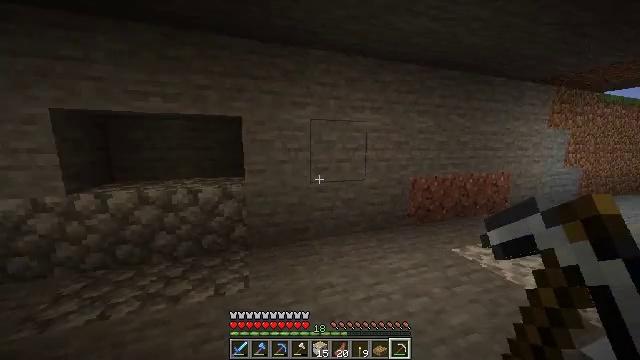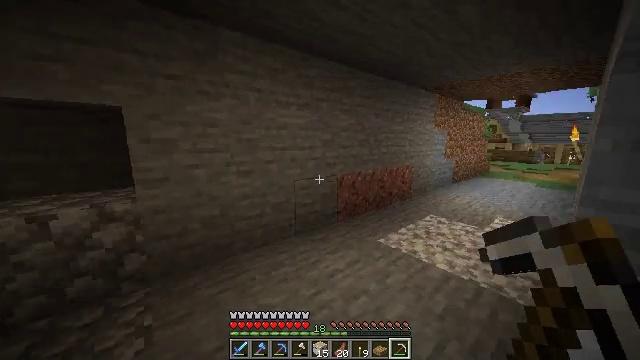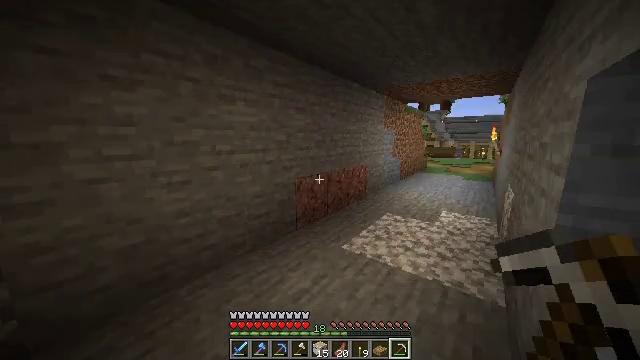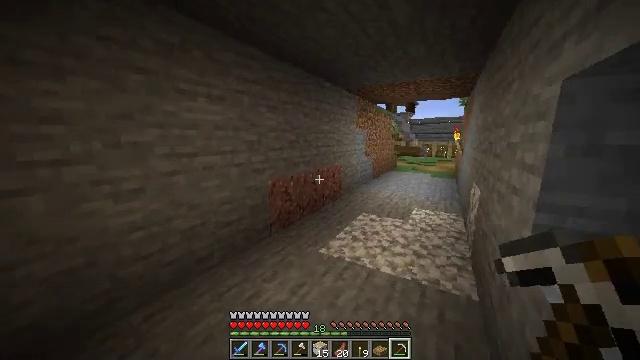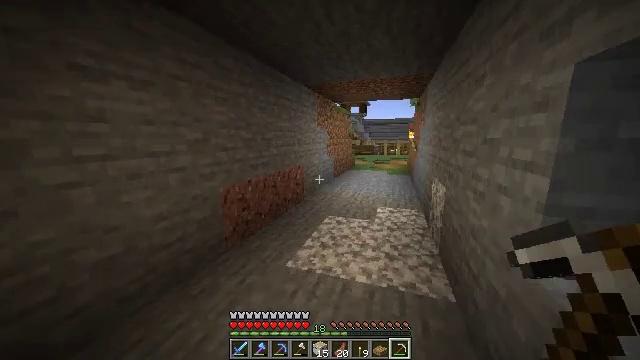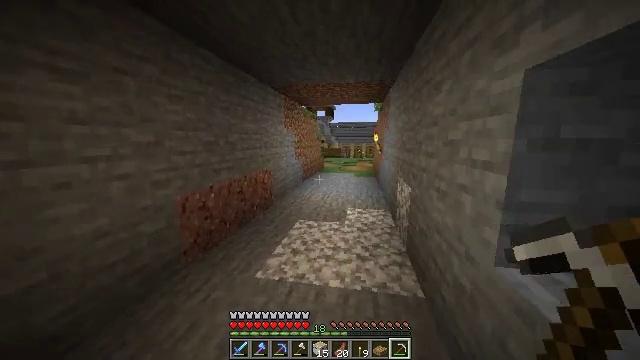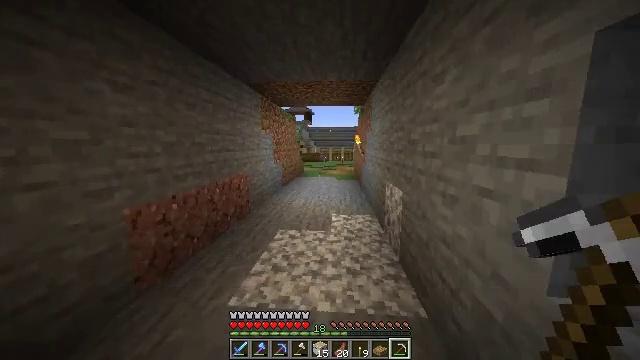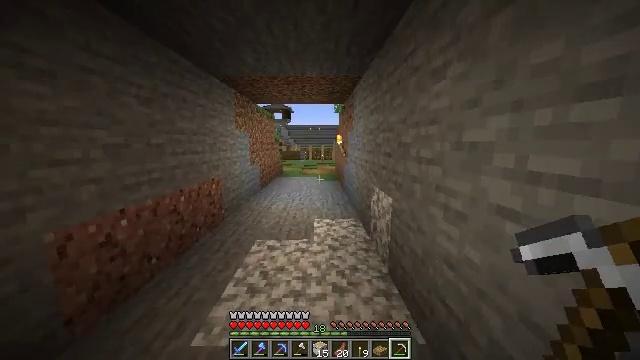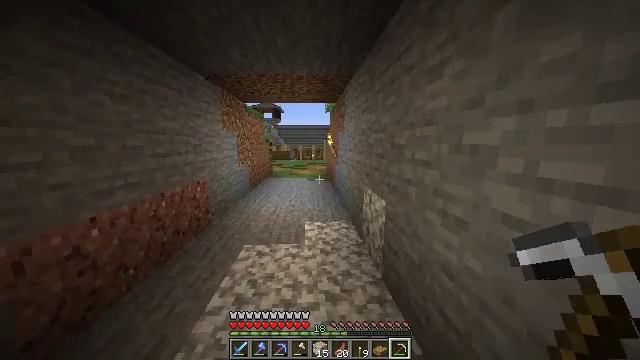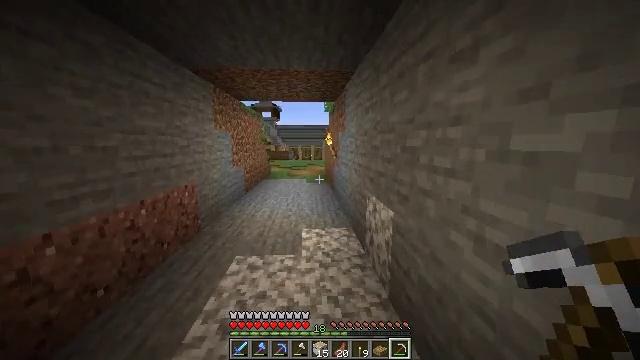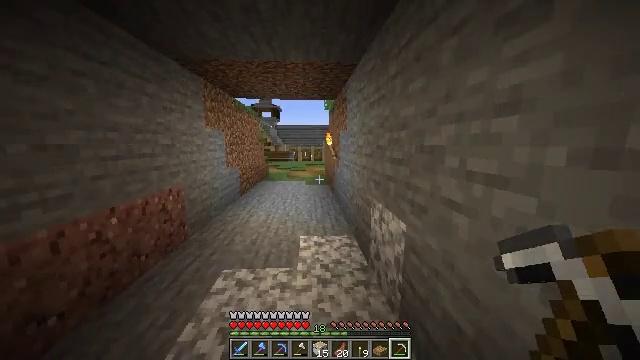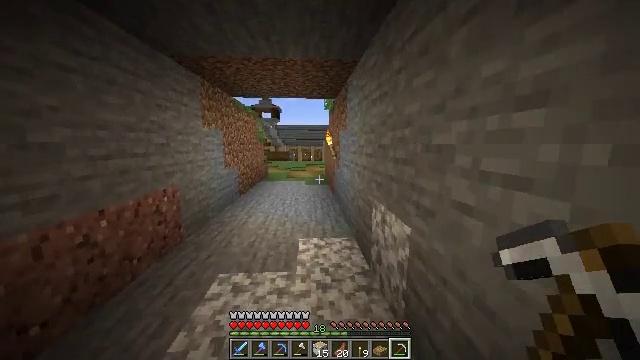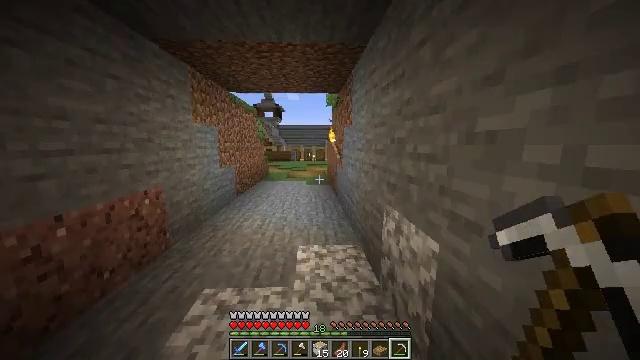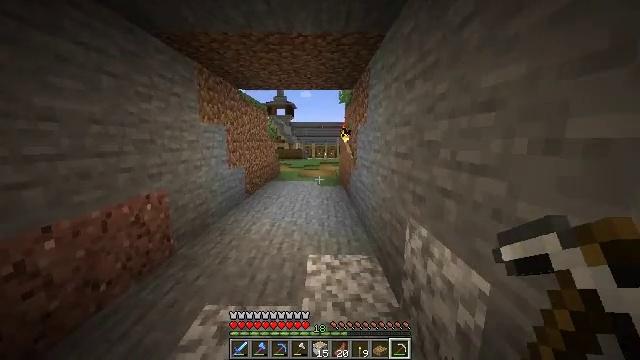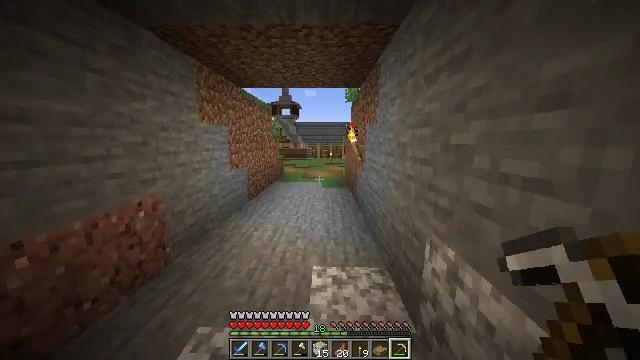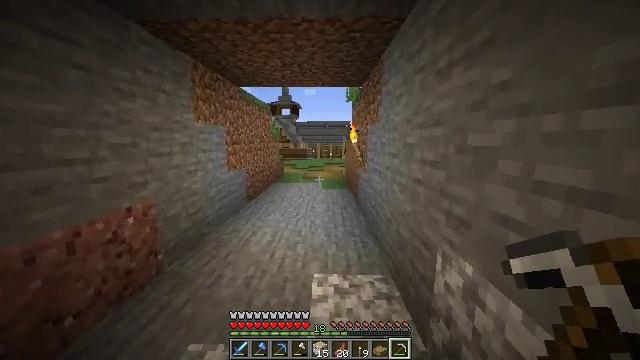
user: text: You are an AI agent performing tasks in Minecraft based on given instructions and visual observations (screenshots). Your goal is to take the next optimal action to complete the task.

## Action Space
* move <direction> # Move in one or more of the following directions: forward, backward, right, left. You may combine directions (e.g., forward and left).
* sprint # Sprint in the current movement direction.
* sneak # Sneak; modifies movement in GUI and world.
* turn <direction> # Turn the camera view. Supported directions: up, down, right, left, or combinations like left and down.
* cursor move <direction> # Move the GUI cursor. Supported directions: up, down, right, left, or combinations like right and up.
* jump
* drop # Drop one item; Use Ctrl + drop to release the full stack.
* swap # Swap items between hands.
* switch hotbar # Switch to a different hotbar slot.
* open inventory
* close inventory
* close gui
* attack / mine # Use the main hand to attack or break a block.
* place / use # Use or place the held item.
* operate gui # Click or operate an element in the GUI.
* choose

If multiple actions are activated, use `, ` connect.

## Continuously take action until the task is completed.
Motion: motion action
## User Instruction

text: Remove the grindstone from its place.
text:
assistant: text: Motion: move forward, turn right
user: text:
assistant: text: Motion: move forward, turn right
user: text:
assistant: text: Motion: move forward, turn right
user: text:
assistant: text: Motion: move forward, turn right
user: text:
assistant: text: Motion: move forward, turn right
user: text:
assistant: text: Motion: move forward, turn right and up
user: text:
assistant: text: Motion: move forward, turn right
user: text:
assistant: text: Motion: move forward, turn right
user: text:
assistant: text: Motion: move forward
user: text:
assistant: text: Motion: move forward
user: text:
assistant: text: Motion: move forward
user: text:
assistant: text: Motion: move forward
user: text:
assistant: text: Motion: move forward, turn left
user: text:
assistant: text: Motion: move forward, turn left
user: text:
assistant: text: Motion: move forward
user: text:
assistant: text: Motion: move forward
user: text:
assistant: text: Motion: move forward
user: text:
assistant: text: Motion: move forward
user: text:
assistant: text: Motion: move forward
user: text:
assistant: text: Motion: move forward
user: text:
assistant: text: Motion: move forward
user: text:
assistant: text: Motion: move forward
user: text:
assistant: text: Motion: move forward, jump
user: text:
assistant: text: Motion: move forward, jump
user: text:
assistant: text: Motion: move forward, jump
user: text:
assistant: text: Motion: move forward, turn left
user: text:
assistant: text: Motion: move forward, turn left
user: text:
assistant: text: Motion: move forward
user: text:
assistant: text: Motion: move forward
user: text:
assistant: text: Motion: move forward